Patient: sex M, age 45
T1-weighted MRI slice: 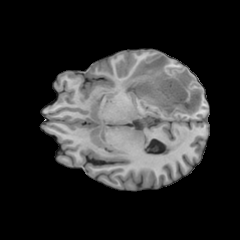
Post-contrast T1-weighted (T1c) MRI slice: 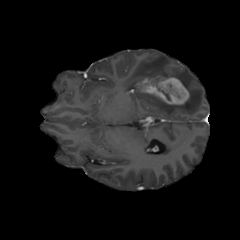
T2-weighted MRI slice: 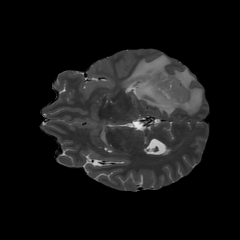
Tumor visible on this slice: yes
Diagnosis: Glioblastoma, IDH-wildtype
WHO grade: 4